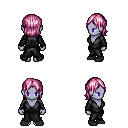
a pixel art fantasy rpg character, female body template, dark elf, purple skin, gray robe, red pants, pink long bangs hairstyle, black shoes, four views (front, back, left, right), 2x2 character sprite sheet, small pixel art, hard edges, no anti-aliasing